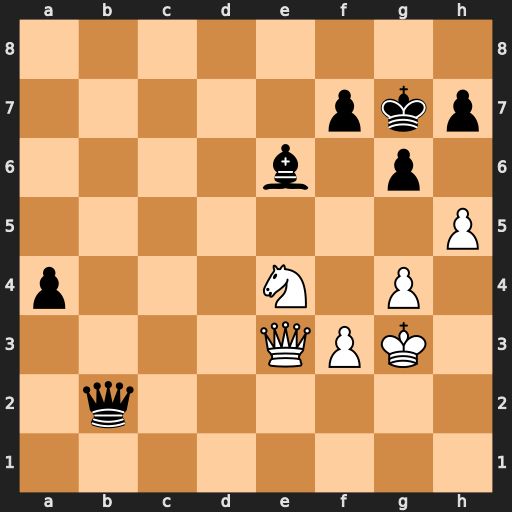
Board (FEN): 8/5pkp/4b1p1/7P/p3N1P1/4QPK1/1q6/8
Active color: w
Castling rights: -
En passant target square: -
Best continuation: h6+ Kf8 Qc5+ Ke8 Qc7 Bd7 Qd6 Kd8 Nf6 Qb5 Nxh7